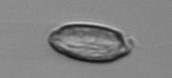
Label: Katodinium_or_Torodinium